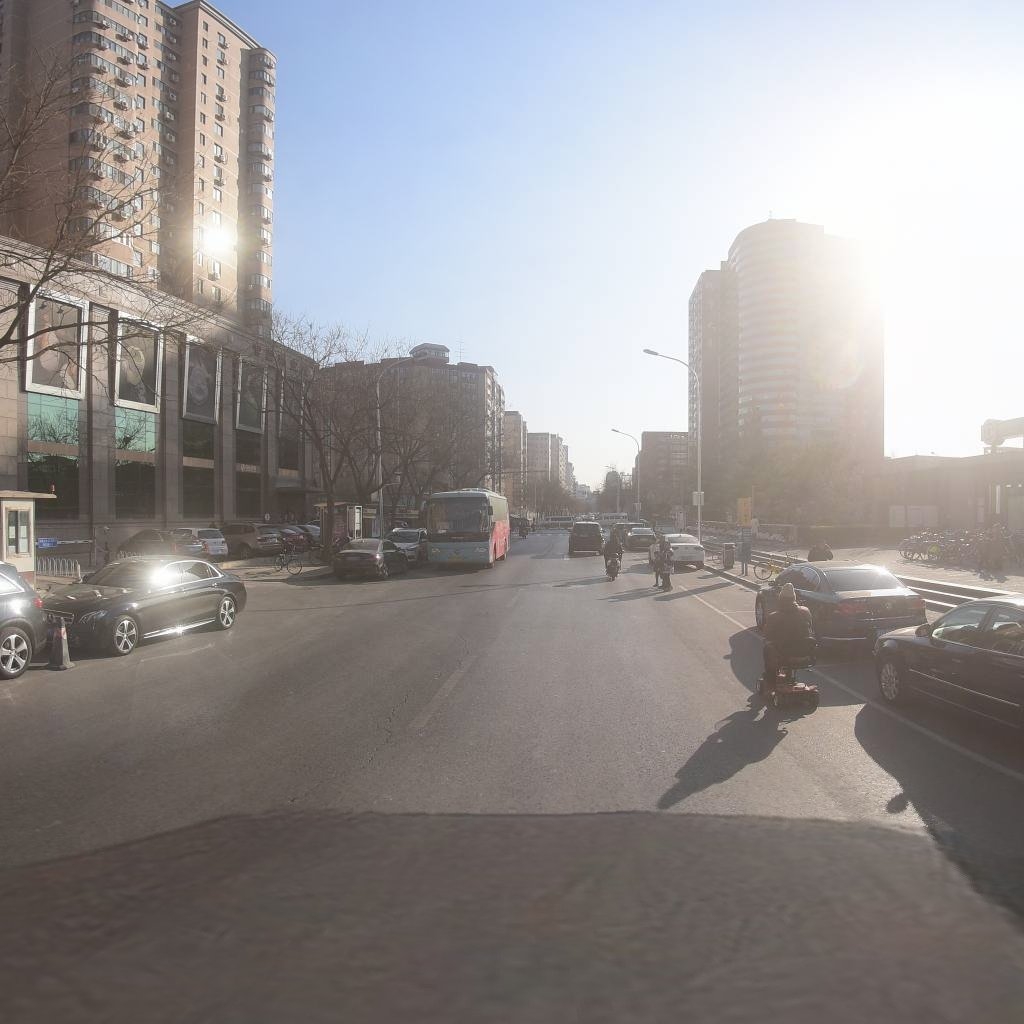
Region: Xicheng
Road damage annotations: longitudinal crack